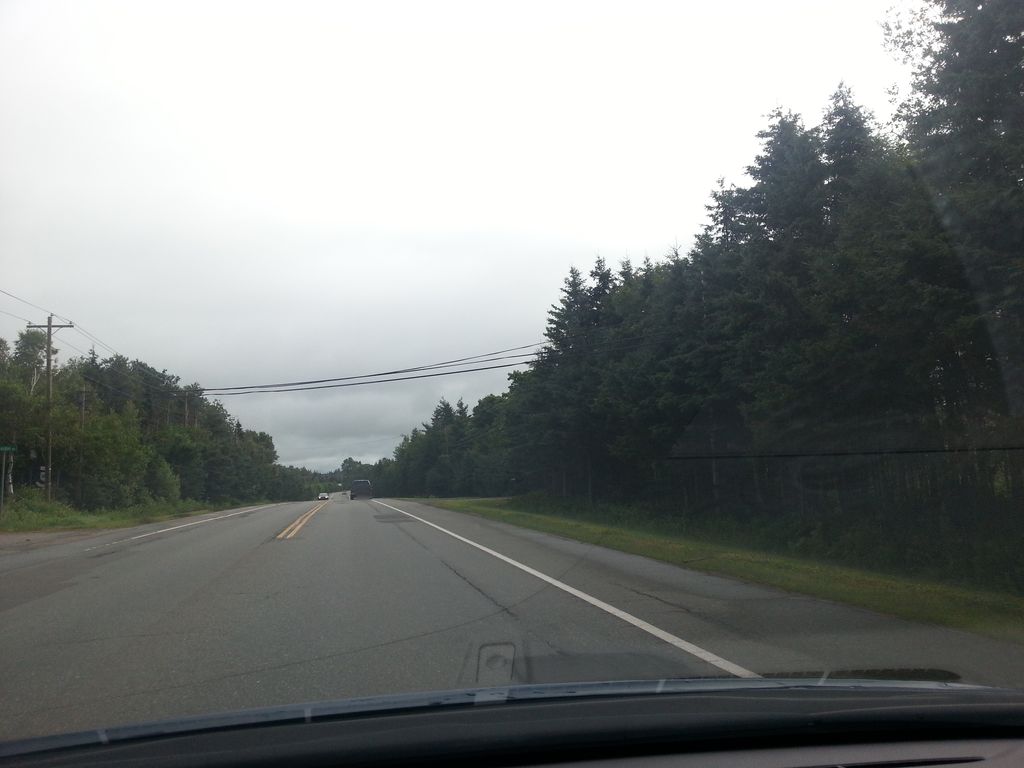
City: charlottetown